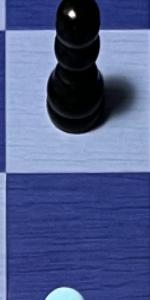
Label: Empty